Field crop: tomato
Growth stage: 1
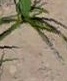
Species: cyperus